Question: What is the value of this measurement?
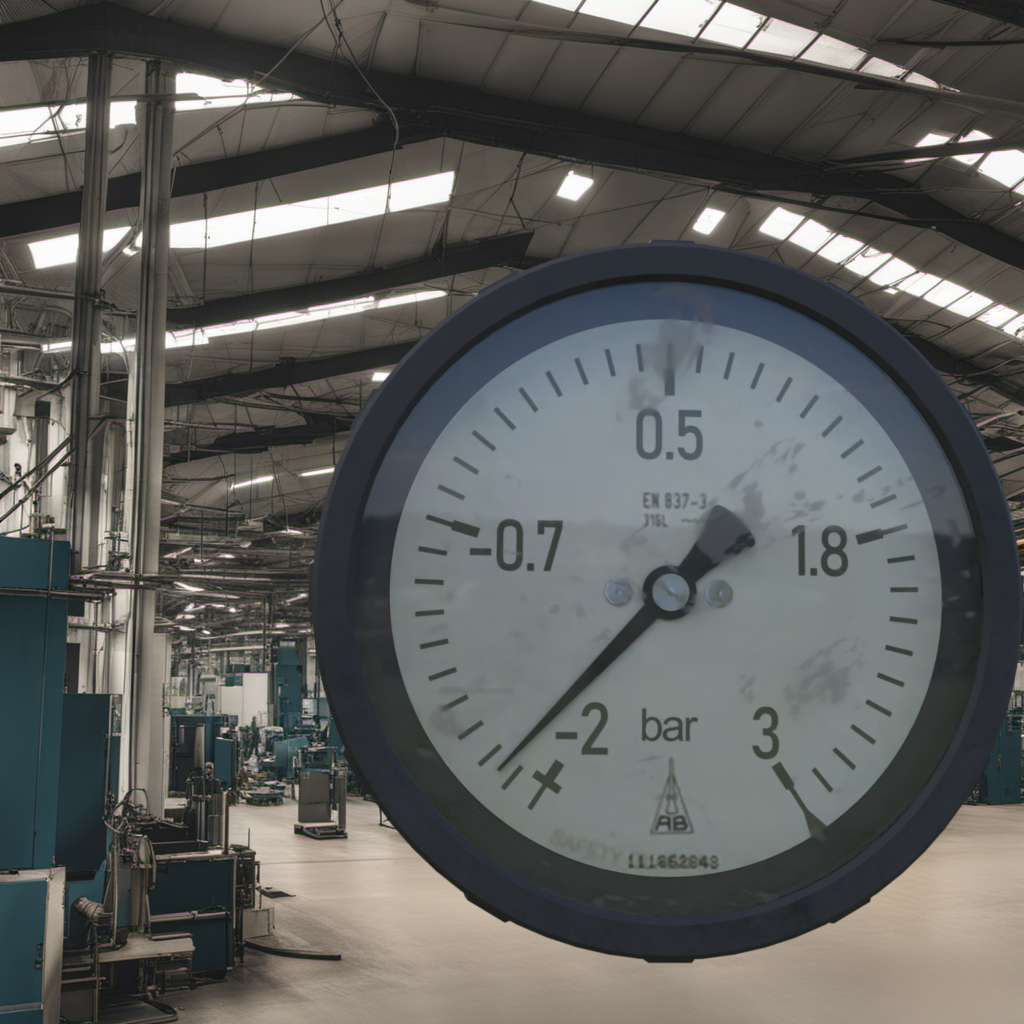
Answer: The result is -1.88
Question: What is the reading range of this measurement?
Answer: The range is from -2 to 3
Question: What is the minimum and maximum reading range of this measurement?
Answer: The minimum value is -2 and the maximum value is 3